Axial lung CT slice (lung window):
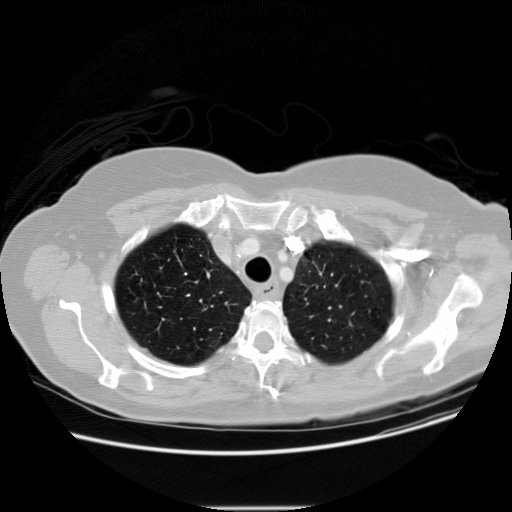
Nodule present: no